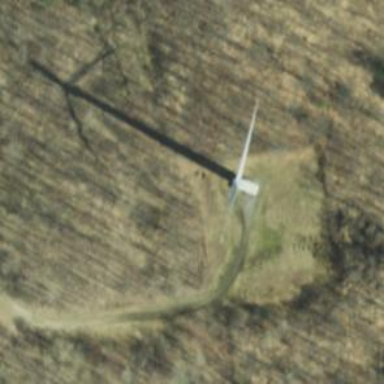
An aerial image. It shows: Wind generator with horizontal axis. The generator is wind turbine.